Interaction volume radius: 10 \u00c5
Interaction volume height: 10 \u00c5
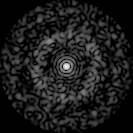
Disorder parameter: 0.8145